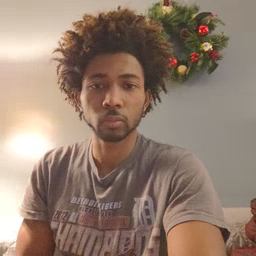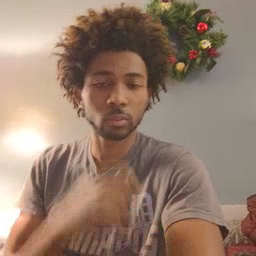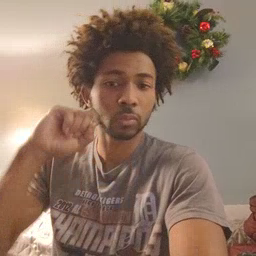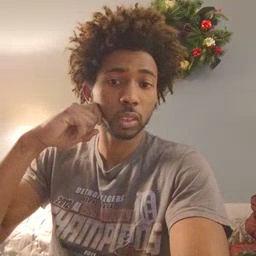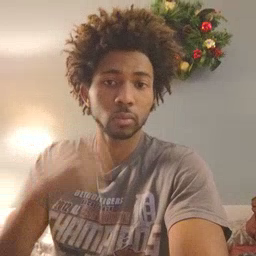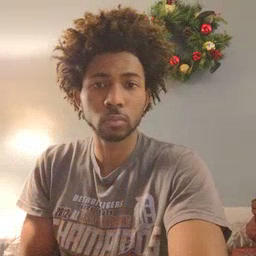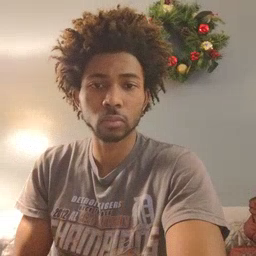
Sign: apple